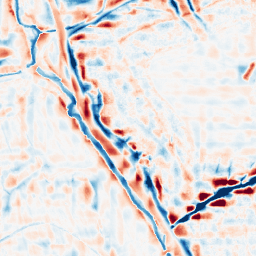
Category: wavelet
Decomposition family: wavelet_reverse_biorthogonal
Decomposition parameters: wavelet: rbio1.3
level: 4
Upsampling method: edge_directed
Upsampling parameters: scale: 2
Upsampling scale: 2